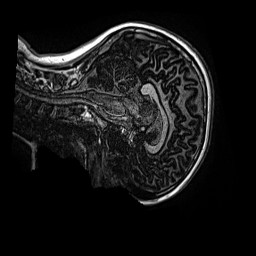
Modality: MP2RAGE
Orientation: sagittal
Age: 11
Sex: female
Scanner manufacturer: siemens
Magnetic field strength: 3 T
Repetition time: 4 s
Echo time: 0.00299 s